Interaction volume radius: 5 \u00c5
Interaction volume height: 10 \u00c5
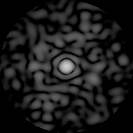
Disorder parameter: 0.9045